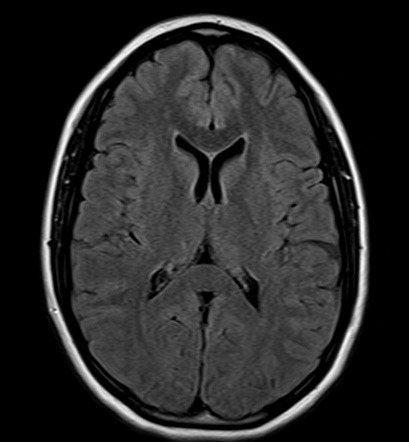
Label: notumor